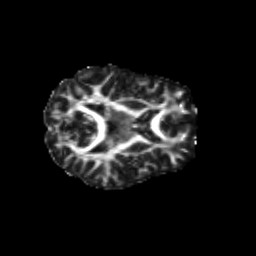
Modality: FA
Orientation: axial
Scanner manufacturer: siemens
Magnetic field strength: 3 T
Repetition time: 9.2 s
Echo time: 0.084 s